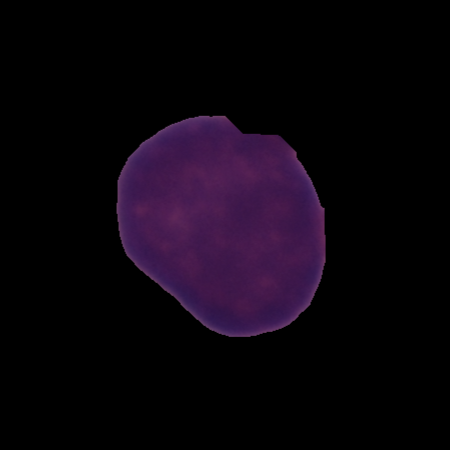
Label: healthy